Question: I can't add my icon to the component.
<URL>

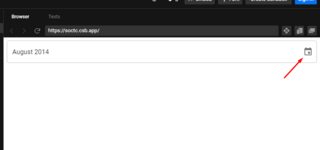
Answer: The 'components' prop of 'DatePicker' lets you override the inner components including the 'OpenPickerIcon', so this is how you override it. For reference, see the full API of 'DatePicker' <URL>:
'''
import AccessibleIcon from "@mui/icons-material/Accessible";
'''
'''
<DatePicker
components={{
OpenPickerIcon: AccessibleIcon
}}
{...}
'''
This is the list of icon components that can be customized:
'''
{
LeftArrowIcon?: elementType,
OpenPickerIcon?: elementType,
RightArrowIcon?: elementType,
SwitchViewIcon?: elementType
}
'''
<URL>
<URL>